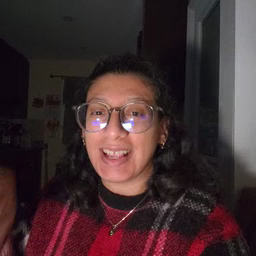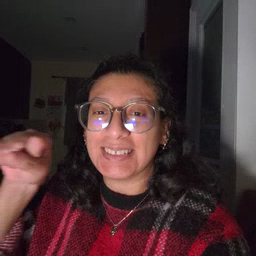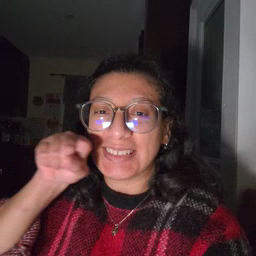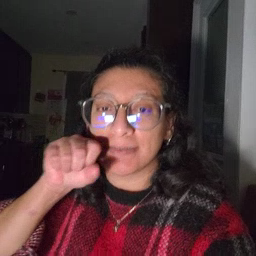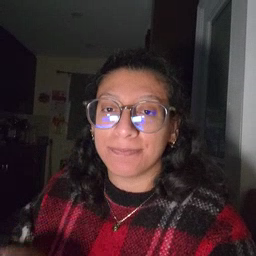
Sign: carrot